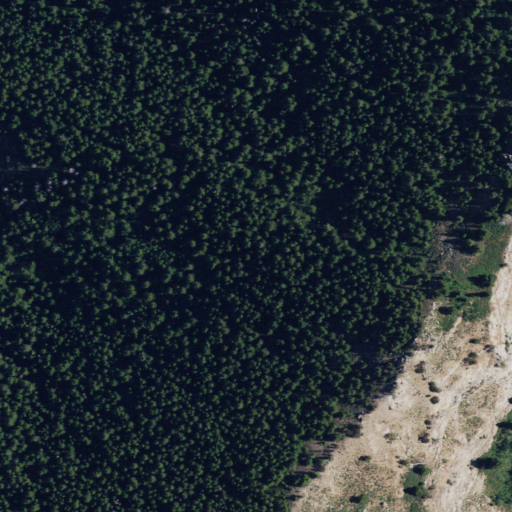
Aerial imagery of mountain in Idaho named Elkhorn Mountain containing evergreen forest and shrub